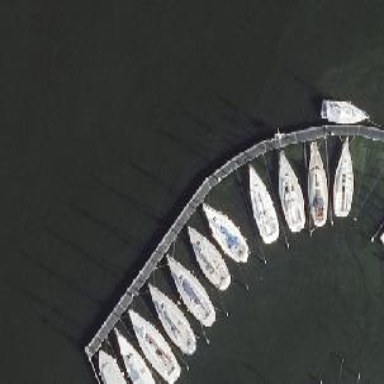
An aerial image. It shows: Man-made pier.